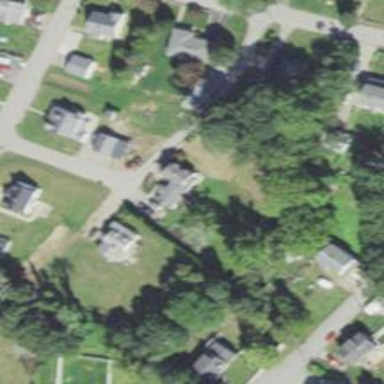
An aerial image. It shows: Residential driveway used as service road.